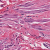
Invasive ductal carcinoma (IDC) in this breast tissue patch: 0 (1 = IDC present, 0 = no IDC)